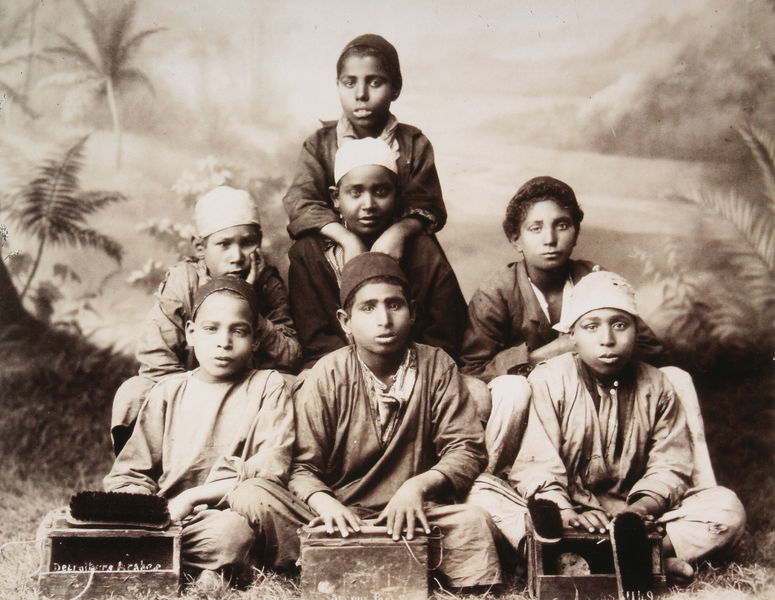
Titel: Eine Gruppe junger Schuhputzer im Studio
Künstler: Hippolyte Arnoux
Schlagwörter: baum, dunkel, gruppe, hand, himmel, kopf, mann, schatten, umhang, weiß, wolken, bäume, frauen, landschaft, menschen, mädchen, see, sitzen, braun, finger, frankreich, frau, grau, hintergrund, hut, hüte, kleider, licht, mund, männer, ohr, schwarz, blick, gras, schal, wiese, wolke, gesichter, hemd, hose, jung, kappe, kappen, mütze, mützen, arm, arme, augen, blicke, gesicht, kleidung, stehen, bildnis, blicken, gruppenbildnis, gruppenportrait, gruppenporträt, portrait, porträt, erde, natur, boden, auge, gewand, mantel, sitzend, familie, gewänder, kind, pflanze, pflanzen, direkter blick, lippen, ohren, kinder, kopfbedeckung, lächeln, bein, farbig, sitz, kisten, süden, schuhe, buben, jungen, knaben, afrika, sepia, fluß, querformat, einfach, tapete, farn, palme, palmwedel, wedel, junge, unscharf, foto, fotografie, photographie, farbige, neger, schwarze, orient, orientalisch, jungs, reinigen, jugend, hocken, schwarz-weiss, mäntel, reihe, leinwand, kiste, hallo, hauben, kasten, photo, bürste, arabisch, verschwommen, verwischt, afrikaner, dunkelhäutig, fingernägel, urwald, sieben, bettler, palmen, umhänge, bürsten, planzen, kartons, brüder, erinnerung, armut, indien, arabien, filz, araber, kolonie, marokko, koffer, ind, studio, kinderarbeit, schals, schneidersitz, farne, kästen, dschungel, gruppenfoto, putzen, fez, kaftan, nordafrika, kinde, inder, pakistan, boxen, tunesien, holzkiste, isla, muslime, burschen, algerien, sander, studioaufnahme, kolonialzeit, strassenkinder, pyramidale anordnung, august sander, pakistani, bäüme, dynamit, einfach kleidung, jungen mit kopfbedeckung, magreeb, marrokko, omder, putzzeug, schuhkästen, schuhputzer, schuputzkästen, wüstensöhne, 7, hell dunkel farn, schuhbürste